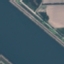
Land use / land cover class: River